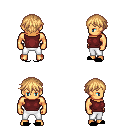
a pixel art fantasy rpg character, male body template, human, tanned skin, maroon sleeveless shirt, white pants, light blonde short bangs hairstyle, black slippers, four views (front, back, left, right), 2x2 character sprite sheet, small pixel art, hard edges, no anti-aliasing